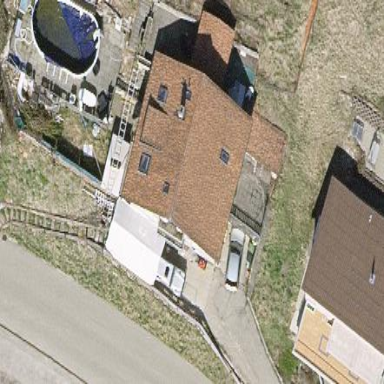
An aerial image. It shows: Simple and straightforward house.